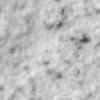
Label: no_change